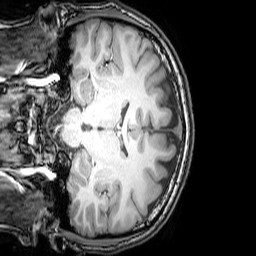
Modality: T1w
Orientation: coronal
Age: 22
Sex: male
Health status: healthy
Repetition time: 0.081 s
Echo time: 0.037 s